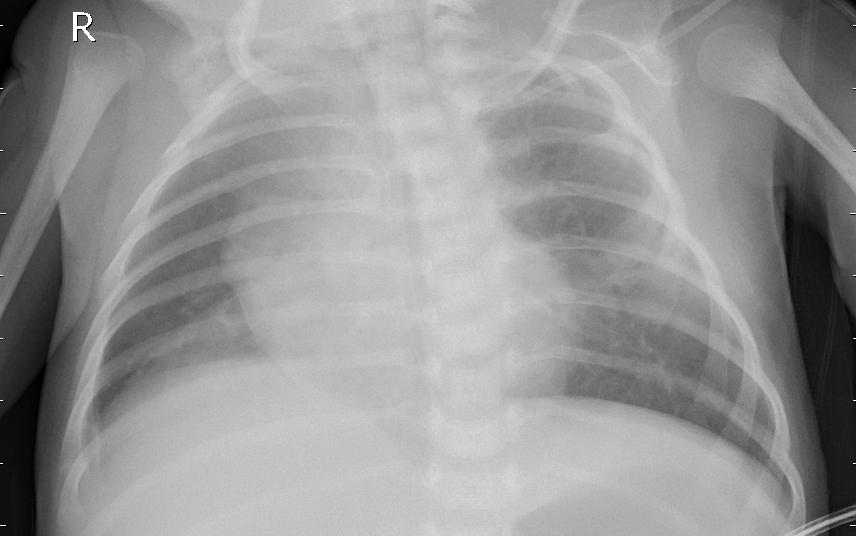
Diagnosis: PNEUMONIA